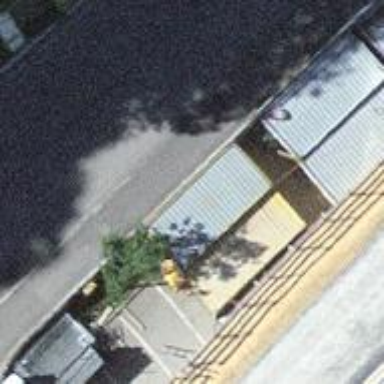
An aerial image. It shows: Recycling container for green waste found in recycling facility.